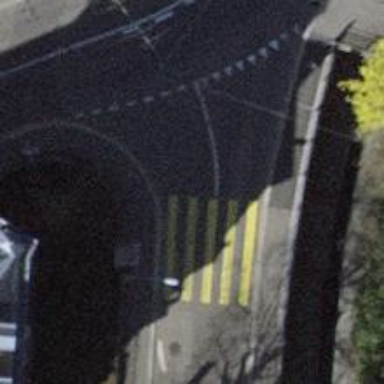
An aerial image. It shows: Paved footway with zebra crossing.